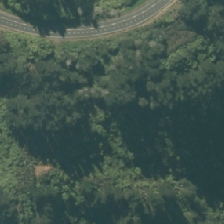
Land cover: broadleaved_indigenous_hardwood